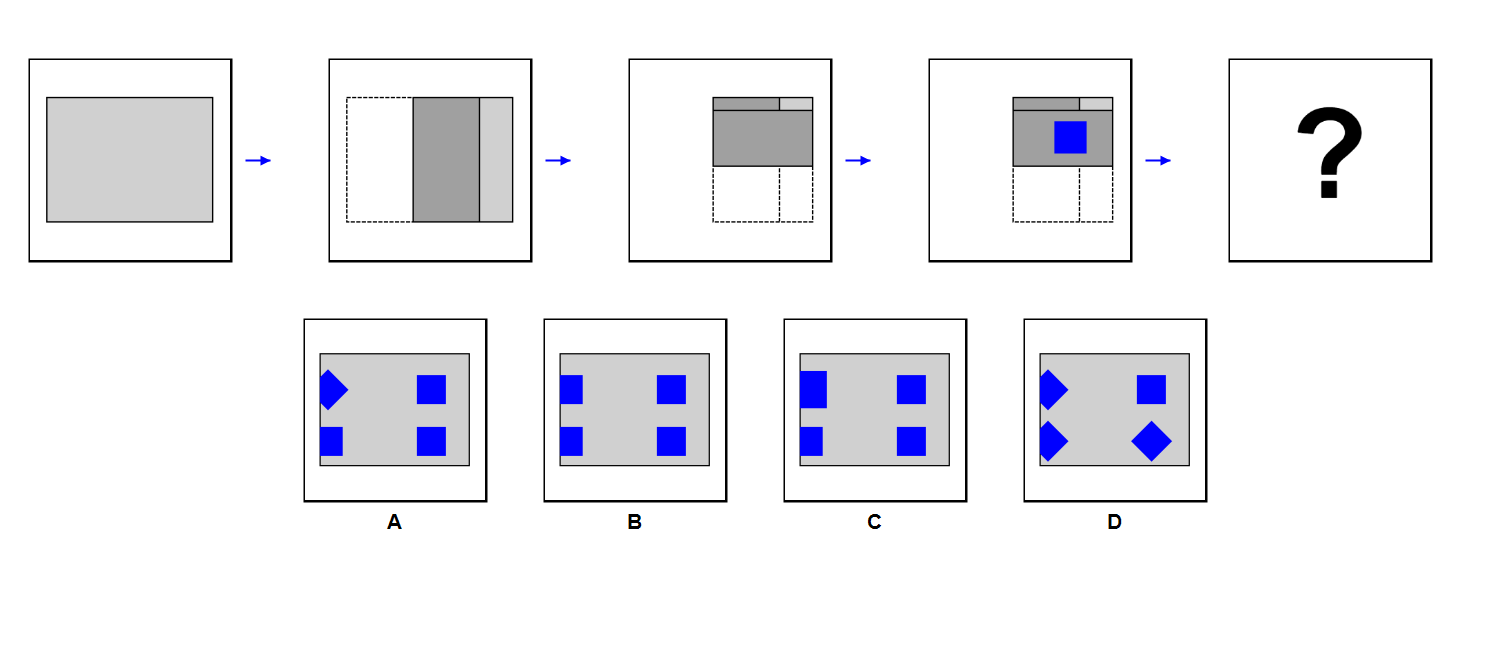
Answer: B